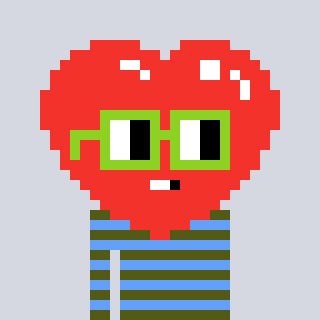
a pixel art character with square light green glasses, a heart-shaped head and a blue-colored body on a cool background